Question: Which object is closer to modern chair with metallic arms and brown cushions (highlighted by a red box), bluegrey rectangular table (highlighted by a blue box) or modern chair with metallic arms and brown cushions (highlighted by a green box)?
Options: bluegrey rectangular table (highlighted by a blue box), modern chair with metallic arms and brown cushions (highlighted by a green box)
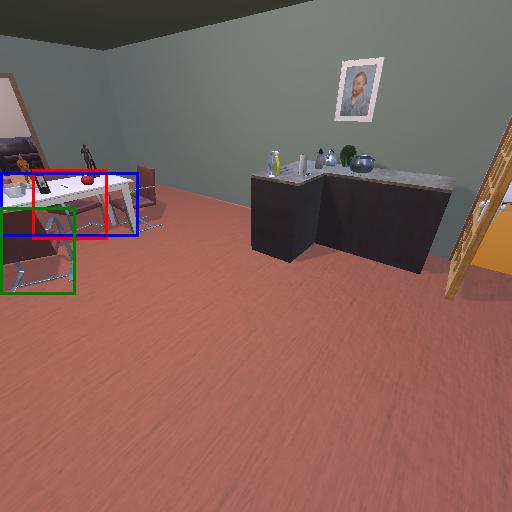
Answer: bluegrey rectangular table (highlighted by a blue box)